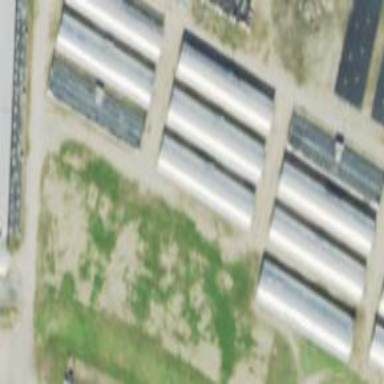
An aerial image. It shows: Greenhouse.